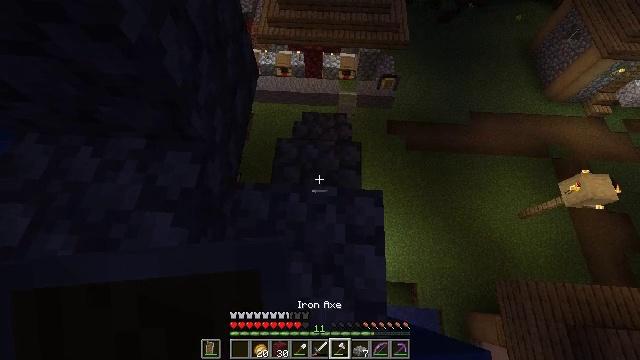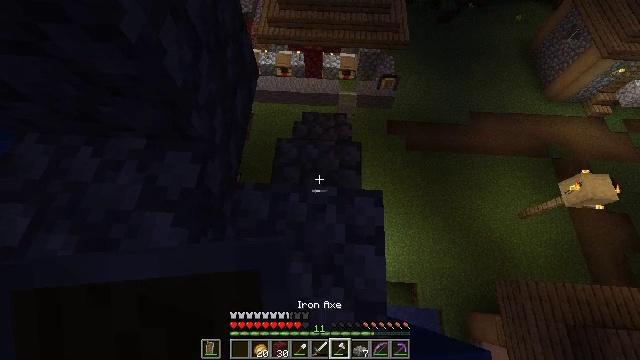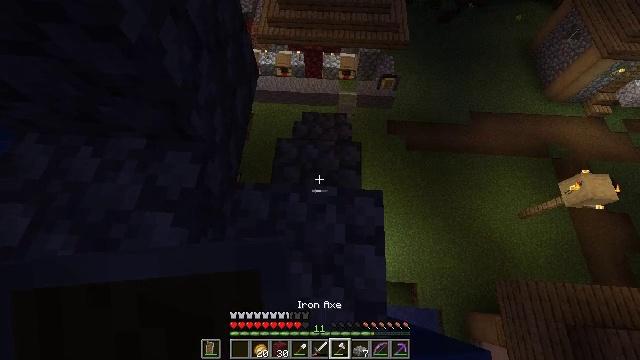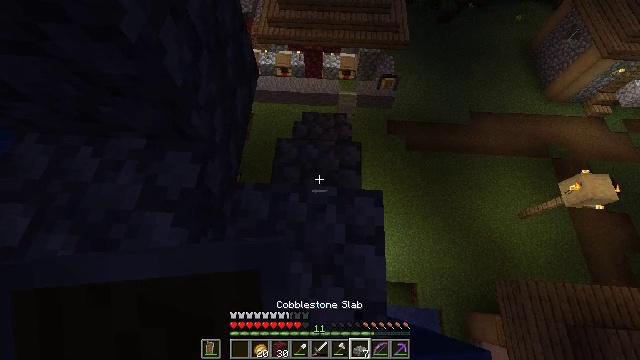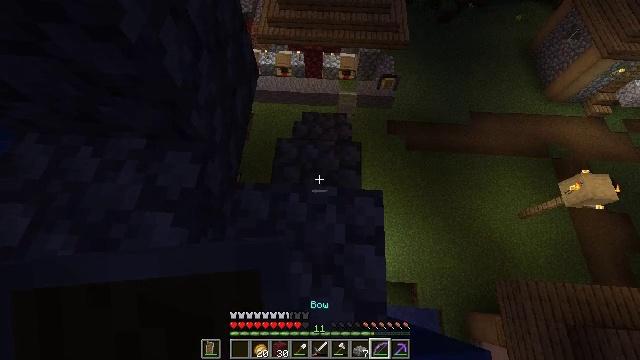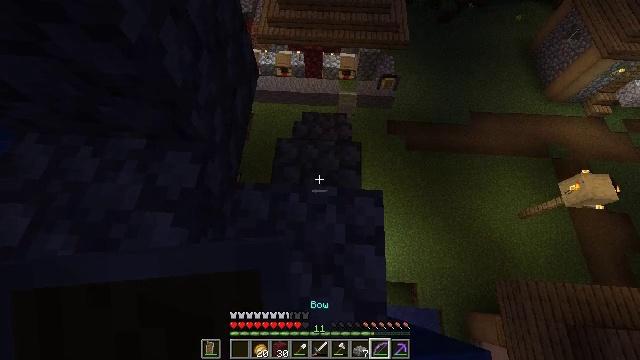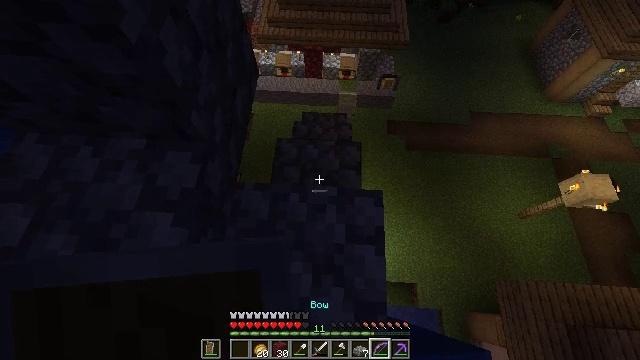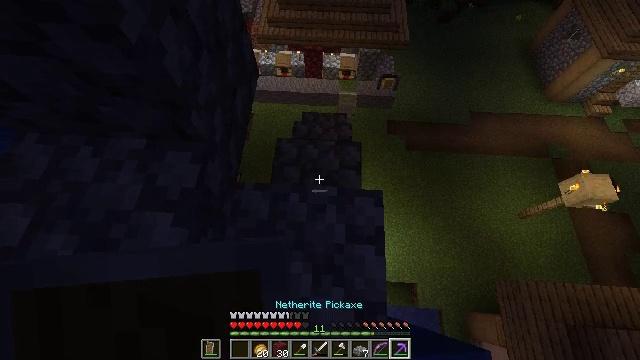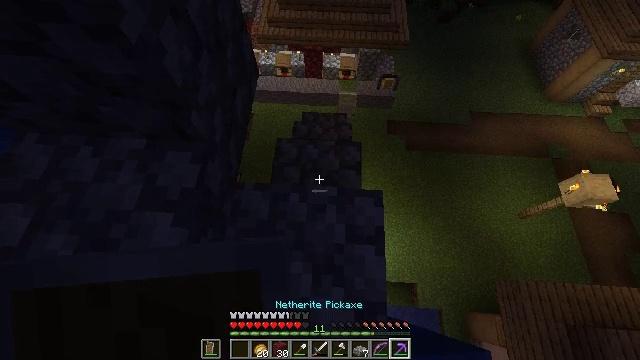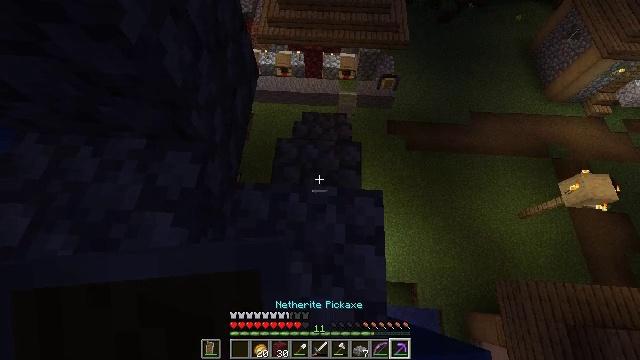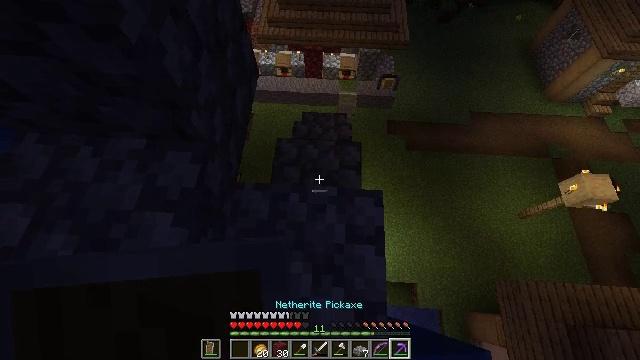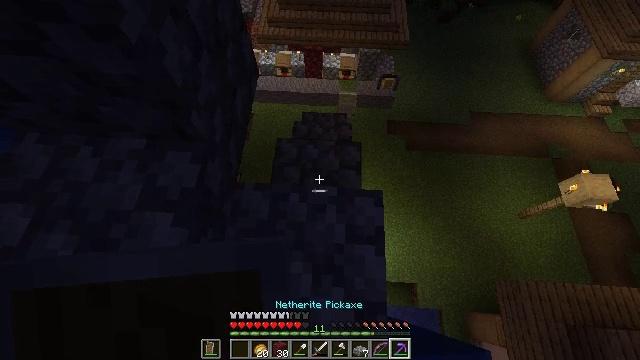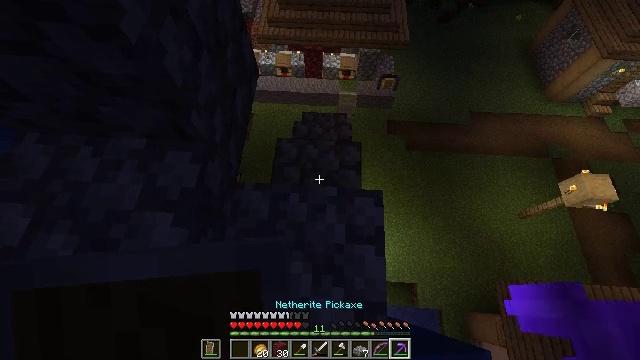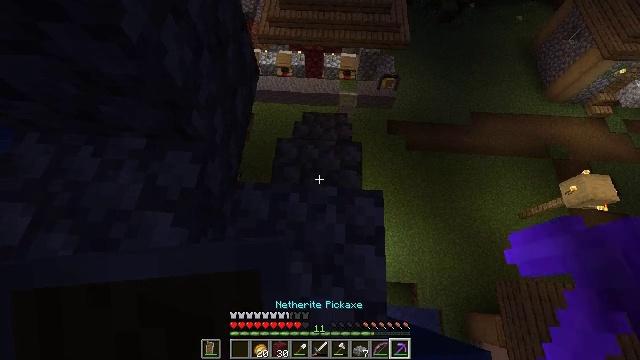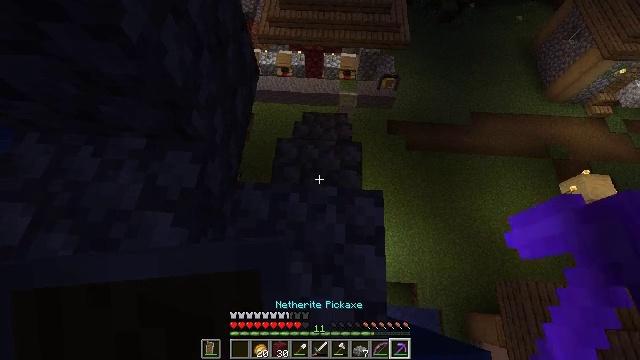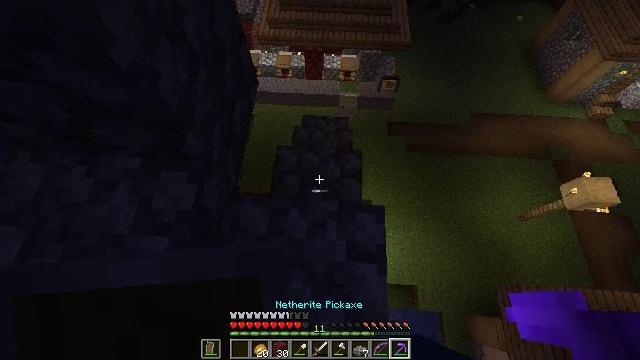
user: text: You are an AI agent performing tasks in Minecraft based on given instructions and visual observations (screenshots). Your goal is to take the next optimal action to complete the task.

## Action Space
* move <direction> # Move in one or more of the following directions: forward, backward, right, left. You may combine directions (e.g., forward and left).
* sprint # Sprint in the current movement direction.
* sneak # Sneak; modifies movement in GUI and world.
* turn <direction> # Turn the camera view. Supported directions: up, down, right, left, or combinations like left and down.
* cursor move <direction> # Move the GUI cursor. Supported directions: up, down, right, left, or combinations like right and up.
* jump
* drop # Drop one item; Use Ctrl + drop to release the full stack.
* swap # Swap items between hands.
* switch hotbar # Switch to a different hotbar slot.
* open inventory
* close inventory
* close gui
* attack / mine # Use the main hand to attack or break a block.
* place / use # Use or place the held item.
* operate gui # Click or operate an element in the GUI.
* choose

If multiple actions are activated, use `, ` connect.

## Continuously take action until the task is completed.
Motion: motion action
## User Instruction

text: Digging the cobblestone underground.
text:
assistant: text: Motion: no_op
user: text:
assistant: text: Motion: no_op
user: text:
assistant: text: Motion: no_op
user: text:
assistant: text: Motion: no_op
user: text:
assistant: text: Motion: no_op
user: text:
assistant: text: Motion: no_op
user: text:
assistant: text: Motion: no_op
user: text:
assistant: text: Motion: no_op
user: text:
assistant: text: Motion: no_op
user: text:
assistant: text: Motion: no_op
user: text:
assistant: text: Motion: no_op
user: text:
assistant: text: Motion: no_op
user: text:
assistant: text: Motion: no_op
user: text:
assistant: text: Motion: no_op
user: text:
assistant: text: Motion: move forward
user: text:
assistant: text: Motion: move forward
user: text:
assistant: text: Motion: move forward
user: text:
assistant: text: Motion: turn down
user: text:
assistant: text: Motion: no_op
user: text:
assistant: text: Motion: no_op
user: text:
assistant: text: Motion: no_op
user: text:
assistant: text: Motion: attack / mine
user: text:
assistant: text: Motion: attack / mine
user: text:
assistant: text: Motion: attack / mine
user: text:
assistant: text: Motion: attack / mine
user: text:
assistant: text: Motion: attack / mine
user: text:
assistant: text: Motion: attack / mine
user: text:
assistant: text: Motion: attack / mine
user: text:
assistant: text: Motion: attack / mine
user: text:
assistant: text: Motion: turn right and up, attack / mine